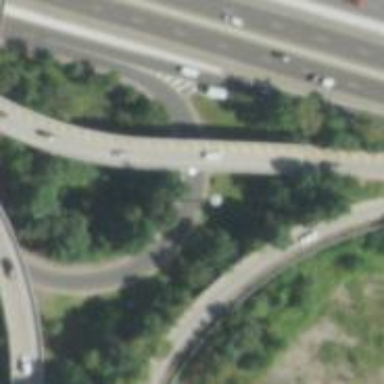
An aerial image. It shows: Trunk link highway with asphalt surface.